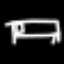
Label: bed